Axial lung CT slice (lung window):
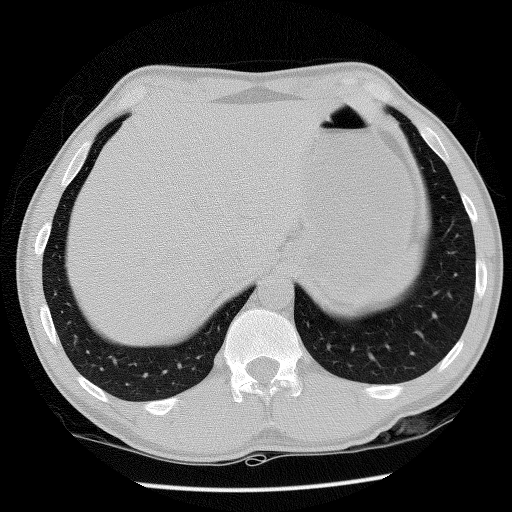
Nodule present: no